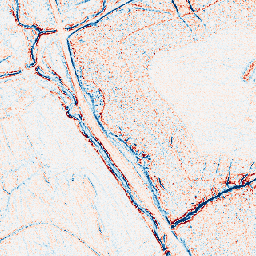
Category: edge_preserving
Decomposition family: bilateral
Decomposition parameters: d: 5
sigma_color: 25
sigma_space: 75
Upsampling method: nearest
Upsampling parameters: scale: 4
Upsampling scale: 4